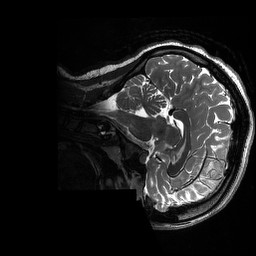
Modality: T2w
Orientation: sagittal
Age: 18
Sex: female